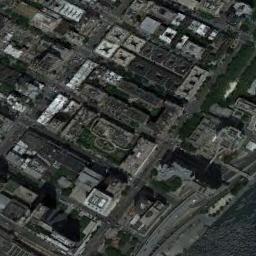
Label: commercial_area